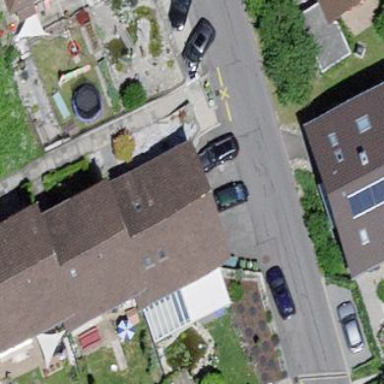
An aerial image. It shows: Garage building.